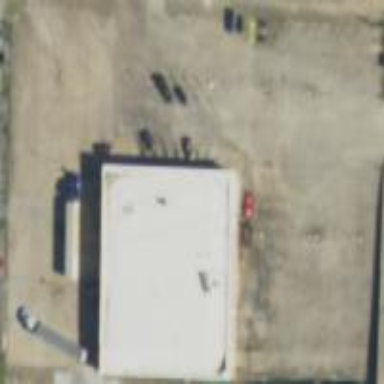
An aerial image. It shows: Parking area with surface.